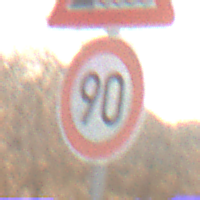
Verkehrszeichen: Geschwindigkeit90
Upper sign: Ufer
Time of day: SunriseSunset
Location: Outdoor (Nature)
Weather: PartlyCloudy
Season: NotSpecified
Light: Natural